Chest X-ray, PA view. Patient: 41 years old, sex M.
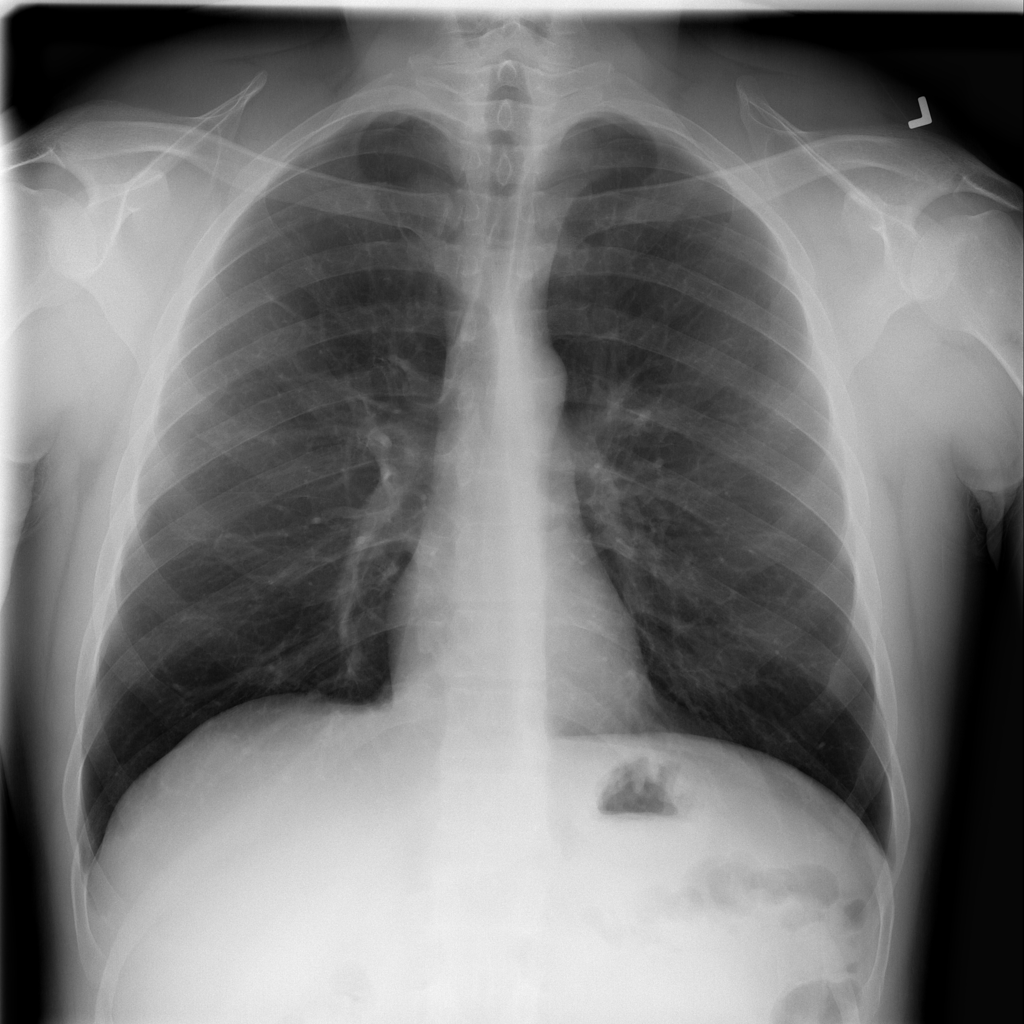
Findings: No Finding